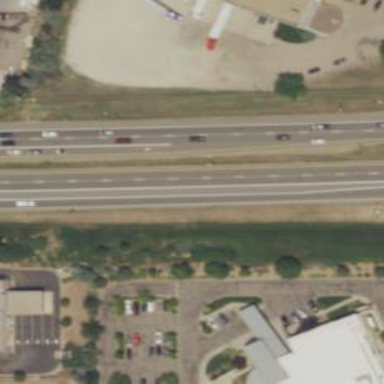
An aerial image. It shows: Expressway with asphalt surface. It is trunk highway with grade1 tracktype.